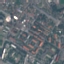
Label: Residential